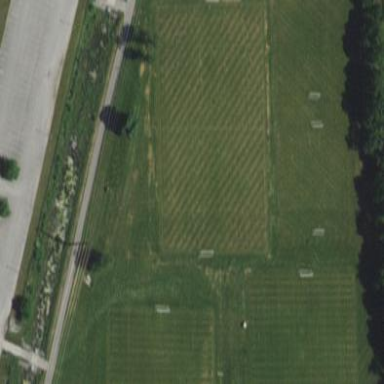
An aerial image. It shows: Soccer pitch for outdoor sports and leisure activities.